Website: lowes
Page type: billing-address
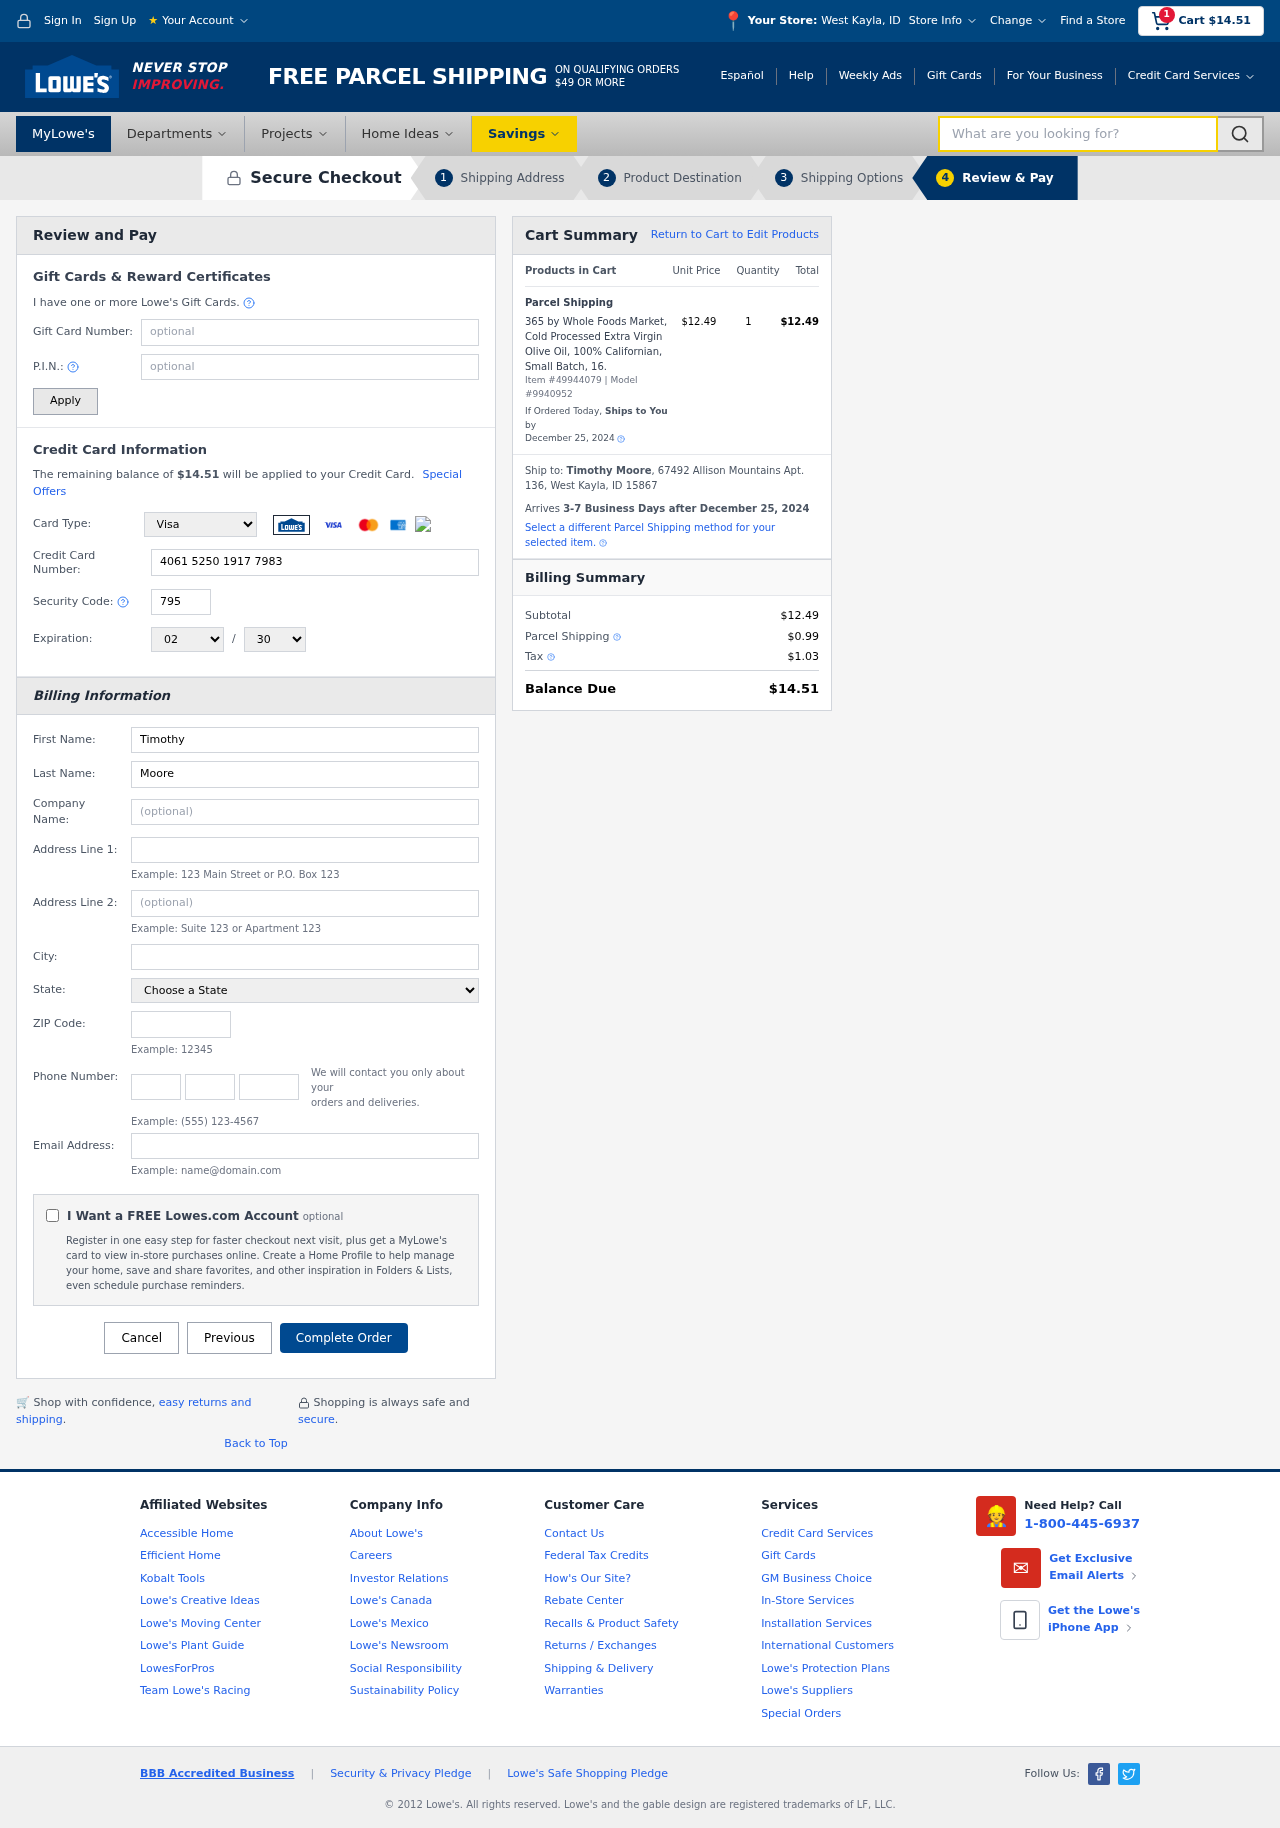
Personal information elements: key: PII_CARD_CVV
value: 795
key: PII_CARD_EXPIRY_MONTH
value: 02
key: PII_CARD_EXPIRY_YEAR
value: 30
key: PII_CARD_NUMBER
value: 4061 5250 1917 7983
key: PII_CARD_TYPE
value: Visa
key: PII_CITY
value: West Kayla
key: PII_CITY_STATE
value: West Kayla, ID
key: PII_EMAIL
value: timothymoore@yahoo.com
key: PII_FIRSTNAME
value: Timothy
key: PII_FULLNAME
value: Timothy Moore
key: PII_LASTNAME
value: Moore
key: PII_PHONE_AREA
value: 754
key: PII_PHONE_PREFIX
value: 205
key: PII_PHONE_SUFFIX
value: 3340
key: PII_POSTCODE
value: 15867
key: PII_STATE
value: Idaho
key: PII_STREET
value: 67492 Allison Mountains Apt. 136
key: PII_CITY_STATE_ZIP
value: West Kayla, ID 15867
Product elements: key: PRODUCT1_NAME
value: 365 by Whole Foods Market, Cold Processed Extra Virgin Olive Oil, 100% Californian, Small Batch, 16.
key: PRODUCT1_PRICE
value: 12.49
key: PRODUCT1_QUANTITY
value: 1
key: PRODUCT_ITEM_NUMBER
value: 49944079
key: PRODUCT_MODEL_NUMBER
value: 9940952
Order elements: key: ORDER_SUBTOTAL
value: $14.51
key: ORDER_TOTAL
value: $14.51
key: ORDER_SHIPPING_DATE
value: December 25, 2024
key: ORDER_SUBTOTAL
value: $12.49
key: ORDER_DELIVERY_DATE
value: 3-7 Business Days after December 25, 2024
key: ORDER_SHIPPING_DATE2
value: December 25, 2024
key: ORDER_SUBTOTAL2
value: $12.49
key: ORDER_SHIPPING_COST
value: $0.99
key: ORDER_TAX
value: $1.03
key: ORDER_TOTAL2
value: $14.51
Search elements: key: HEADER_SEARCH
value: What are you looking for?